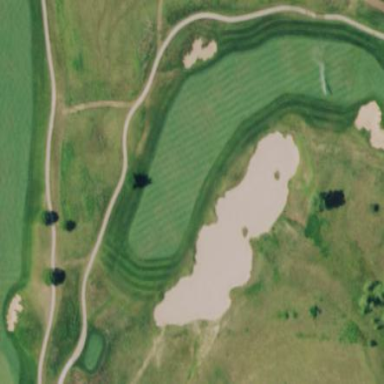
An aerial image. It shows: Sand bunker on golf course.